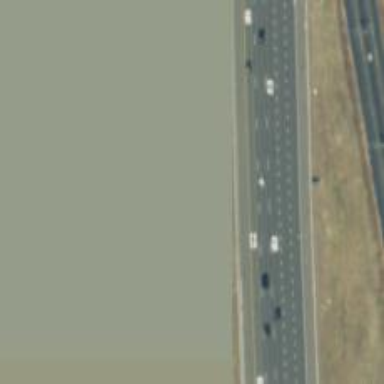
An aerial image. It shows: Motorway junction.